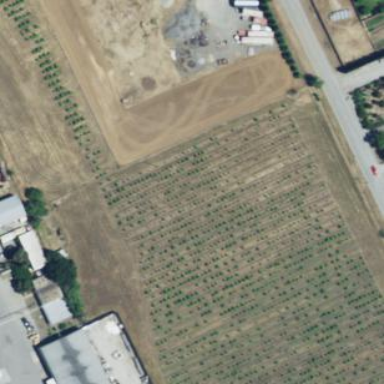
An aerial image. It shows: Vineyard growing grapes.